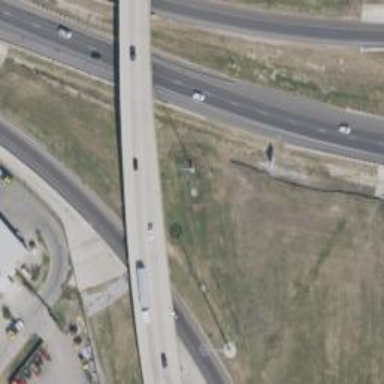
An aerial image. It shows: Bridge over motorway.